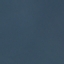
Land use / land cover class: SeaLake